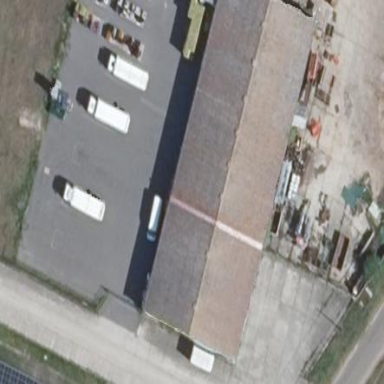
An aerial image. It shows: Flat roof building with grey roof.